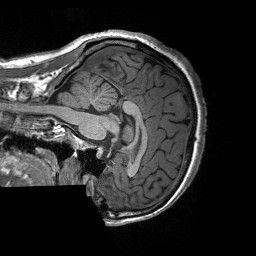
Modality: T1w
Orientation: sagittal
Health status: healthy
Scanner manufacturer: siemens
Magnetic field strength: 3 T
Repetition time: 2.3 s
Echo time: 0.00228 s